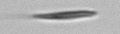
Label: fiber